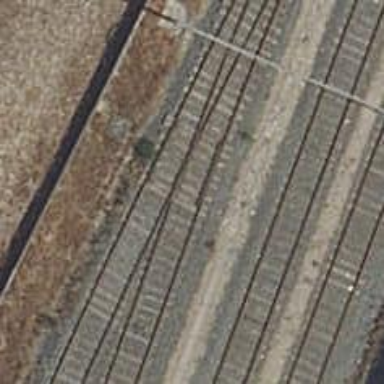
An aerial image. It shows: Railway yard used for servicing trains.